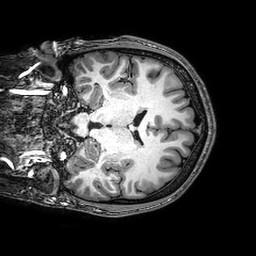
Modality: T1w
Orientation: coronal
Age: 21
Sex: male
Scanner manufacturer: philips
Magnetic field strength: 3 T
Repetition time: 0.008366 s
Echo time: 0.00386 s